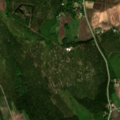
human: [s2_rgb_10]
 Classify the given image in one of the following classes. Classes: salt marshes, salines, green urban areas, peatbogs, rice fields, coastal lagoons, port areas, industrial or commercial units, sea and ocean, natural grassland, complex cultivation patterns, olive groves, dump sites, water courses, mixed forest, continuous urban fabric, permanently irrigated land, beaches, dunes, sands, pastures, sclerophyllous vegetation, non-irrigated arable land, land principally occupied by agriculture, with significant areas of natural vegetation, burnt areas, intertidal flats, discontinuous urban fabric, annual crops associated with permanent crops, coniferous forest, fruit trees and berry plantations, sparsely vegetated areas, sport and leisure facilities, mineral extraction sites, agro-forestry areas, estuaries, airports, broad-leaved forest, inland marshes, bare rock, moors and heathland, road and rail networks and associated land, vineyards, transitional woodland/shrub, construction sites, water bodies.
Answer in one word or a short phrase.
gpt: non-irrigated arable land, land principally occupied by agriculture, with significant areas of natural vegetation, coniferous forest